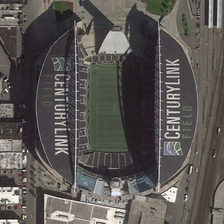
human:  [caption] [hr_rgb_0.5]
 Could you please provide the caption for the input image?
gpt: a stadium is between several buildings and railways .

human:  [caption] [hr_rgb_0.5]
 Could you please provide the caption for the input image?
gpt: two big roads are near the stadium without a roof .

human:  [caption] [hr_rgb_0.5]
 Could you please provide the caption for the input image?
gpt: a stadium is between several buildings and railways .

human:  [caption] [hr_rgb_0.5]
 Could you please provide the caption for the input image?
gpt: the stadium has a black roof and is marked in english .

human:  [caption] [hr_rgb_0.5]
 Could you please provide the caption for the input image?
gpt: two big roads are near the stadium without a roof .